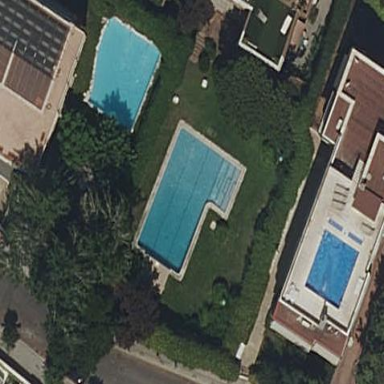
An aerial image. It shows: Swimming pool located in leisure land.